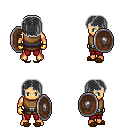
a pixel art fantasy rpg character, male body template, human, tanned skin, leather chest armor, red pants, gray pageboy hairstyle, gold gloves, brown slippers, shield, four views (front, back, left, right), 2x2 character sprite sheet, small pixel art, hard edges, no anti-aliasing